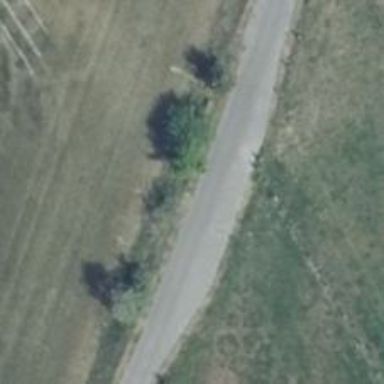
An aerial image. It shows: Passing place on the road.